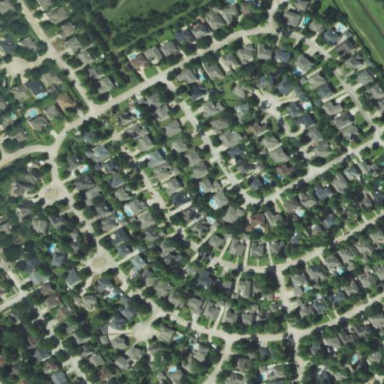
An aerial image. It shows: Residential neighbourhood.